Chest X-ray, PA view. Patient: 35 years old, sex F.
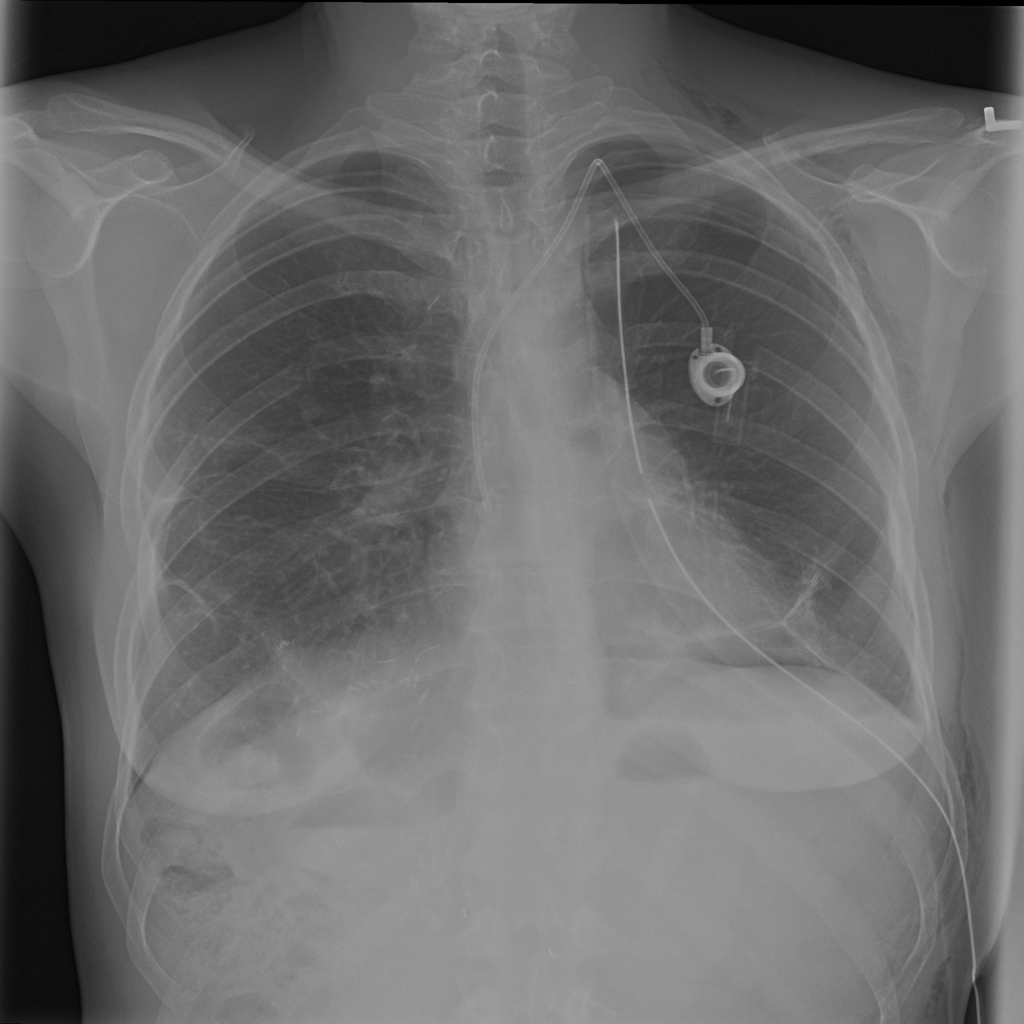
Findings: Emphysema, Pneumothorax